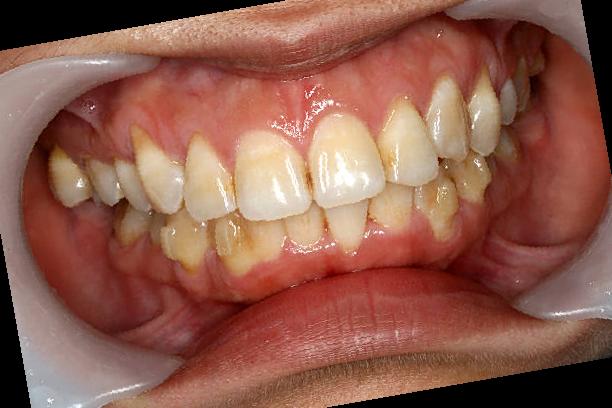
Condition: Calculus